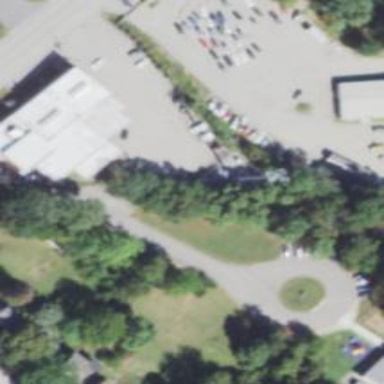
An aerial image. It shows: Service building with communication mast.